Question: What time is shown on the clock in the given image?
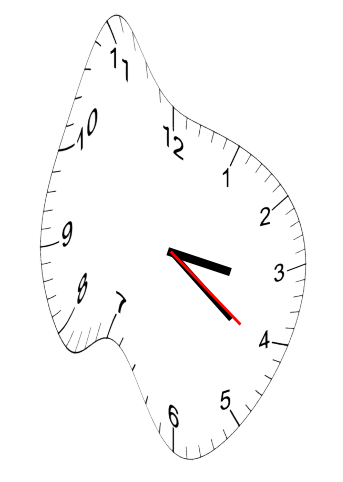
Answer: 03:21:21